Aerial crown-view tile of a tropical tree (Barro Colorado Island, Panama), acquired 20250818:
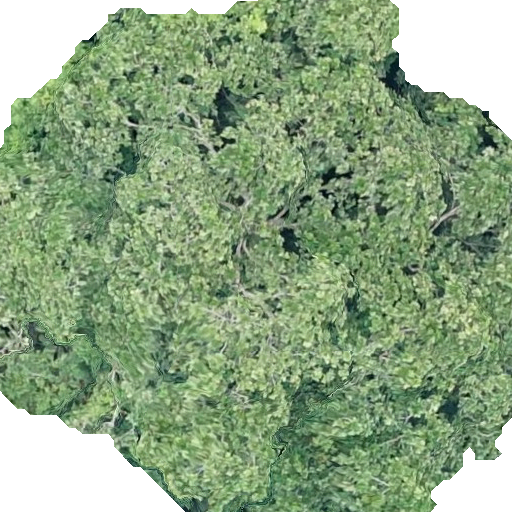
Species: Anacardium excelsum
GBIF accepted scientific name: Anacardium excelsum
Crown area: 362.645 m²